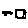
Label: square